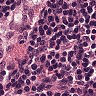
Metastatic tissue present: no